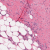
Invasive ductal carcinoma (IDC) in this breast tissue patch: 0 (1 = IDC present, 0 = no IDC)